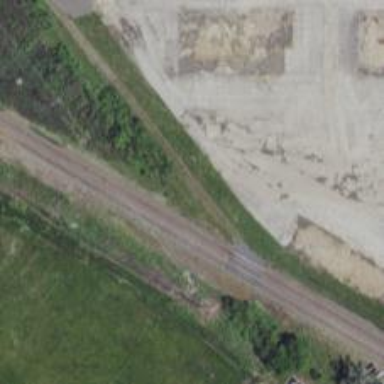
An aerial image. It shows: Disused railway.